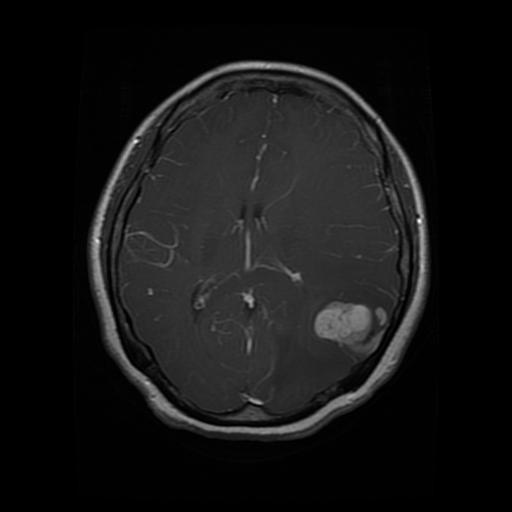
Label: glioma